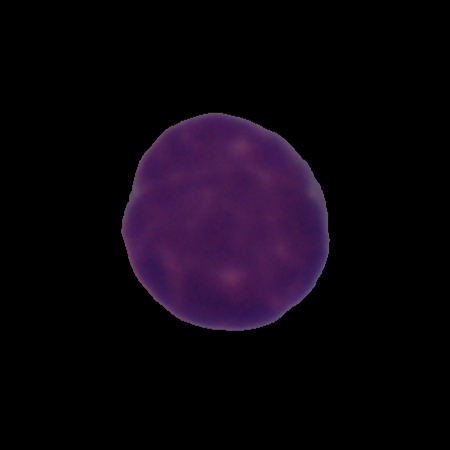
Label: cancer